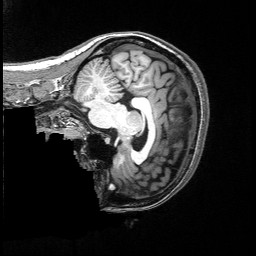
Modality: T1w
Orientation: sagittal
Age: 30
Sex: female
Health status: healthy
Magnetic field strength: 3 T
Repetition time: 2.53 s
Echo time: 0.00331 s